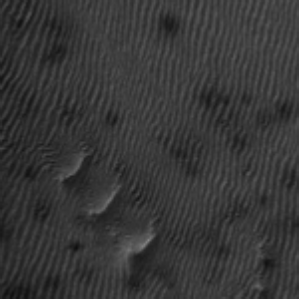
Label: frost